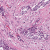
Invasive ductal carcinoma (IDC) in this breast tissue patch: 1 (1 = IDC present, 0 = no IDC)